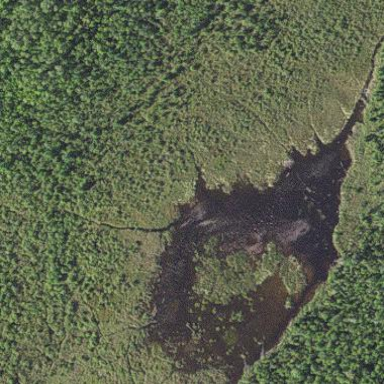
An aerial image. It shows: Peaceful pond surrounded by nature.